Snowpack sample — Snodgrass Mountain, Crested Butte, Colorado (2/4/25, 12:06 PM MST)
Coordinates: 38.923, -106.968
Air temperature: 35 °F
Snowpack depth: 80 cm
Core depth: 60 cm
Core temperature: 32 °F
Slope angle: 14°, slope face: 78°
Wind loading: low
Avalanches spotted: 0
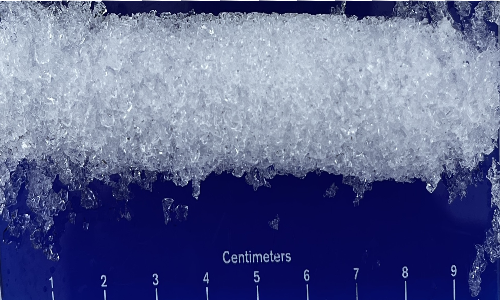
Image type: core
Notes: No avalanches nearby, unusually warm weather for the last month reported by residents, Collected 25 yards from treeline